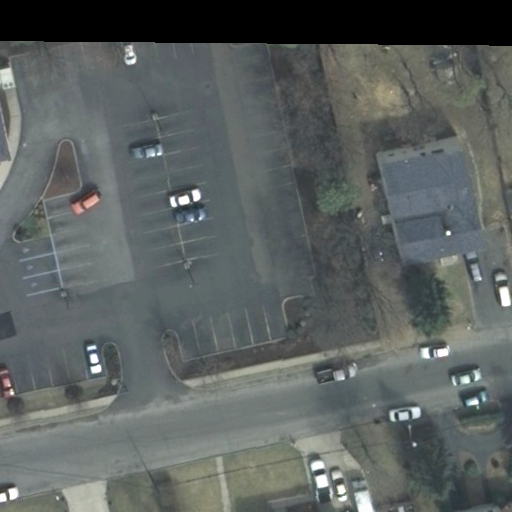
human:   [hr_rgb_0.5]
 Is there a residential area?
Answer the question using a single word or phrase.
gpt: yes

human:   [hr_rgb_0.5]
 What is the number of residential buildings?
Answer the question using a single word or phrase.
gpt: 2

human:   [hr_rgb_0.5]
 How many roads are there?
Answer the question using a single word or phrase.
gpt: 1

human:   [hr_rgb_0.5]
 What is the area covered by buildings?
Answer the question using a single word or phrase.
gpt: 503m2

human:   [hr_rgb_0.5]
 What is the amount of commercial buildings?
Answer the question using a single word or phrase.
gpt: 1

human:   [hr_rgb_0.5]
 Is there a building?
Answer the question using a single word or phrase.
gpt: yes

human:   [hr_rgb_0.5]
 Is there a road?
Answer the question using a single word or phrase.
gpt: yes

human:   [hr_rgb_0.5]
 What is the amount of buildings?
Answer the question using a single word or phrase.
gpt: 3

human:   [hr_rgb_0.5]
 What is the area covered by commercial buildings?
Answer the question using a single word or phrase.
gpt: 18m2

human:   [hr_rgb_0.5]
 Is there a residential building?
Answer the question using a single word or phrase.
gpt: yes

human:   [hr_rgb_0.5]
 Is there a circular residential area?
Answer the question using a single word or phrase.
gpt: no

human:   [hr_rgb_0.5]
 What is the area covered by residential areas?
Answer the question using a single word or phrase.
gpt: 10611m2

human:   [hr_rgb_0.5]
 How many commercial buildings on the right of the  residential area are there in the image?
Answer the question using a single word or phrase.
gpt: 1

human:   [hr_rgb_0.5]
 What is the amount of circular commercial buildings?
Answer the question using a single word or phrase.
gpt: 0

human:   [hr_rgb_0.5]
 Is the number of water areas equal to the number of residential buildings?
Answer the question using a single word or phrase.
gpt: no

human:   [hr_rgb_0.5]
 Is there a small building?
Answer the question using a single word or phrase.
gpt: yes

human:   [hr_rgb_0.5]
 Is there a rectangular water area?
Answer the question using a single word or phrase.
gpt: no

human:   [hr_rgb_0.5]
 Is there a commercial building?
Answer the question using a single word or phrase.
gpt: yes

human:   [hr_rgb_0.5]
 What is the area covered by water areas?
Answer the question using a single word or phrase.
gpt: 0m2

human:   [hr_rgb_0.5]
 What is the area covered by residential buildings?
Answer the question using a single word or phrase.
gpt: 484m2

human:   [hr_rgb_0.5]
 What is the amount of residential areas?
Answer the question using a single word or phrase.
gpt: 1

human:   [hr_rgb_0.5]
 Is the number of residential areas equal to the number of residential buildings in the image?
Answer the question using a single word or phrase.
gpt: no

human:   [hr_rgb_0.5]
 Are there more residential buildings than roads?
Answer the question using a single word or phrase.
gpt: yes

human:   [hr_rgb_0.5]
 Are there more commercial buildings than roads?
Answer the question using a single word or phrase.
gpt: no

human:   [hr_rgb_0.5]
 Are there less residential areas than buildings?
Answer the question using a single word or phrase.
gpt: yes

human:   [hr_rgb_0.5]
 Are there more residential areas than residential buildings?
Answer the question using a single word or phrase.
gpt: no

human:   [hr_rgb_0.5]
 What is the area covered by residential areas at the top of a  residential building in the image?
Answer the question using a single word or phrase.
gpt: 0m2

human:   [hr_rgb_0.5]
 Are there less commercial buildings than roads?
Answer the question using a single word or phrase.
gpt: no

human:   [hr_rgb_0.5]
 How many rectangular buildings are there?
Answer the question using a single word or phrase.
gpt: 2

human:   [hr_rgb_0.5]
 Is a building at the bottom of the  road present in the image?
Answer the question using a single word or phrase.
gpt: yes

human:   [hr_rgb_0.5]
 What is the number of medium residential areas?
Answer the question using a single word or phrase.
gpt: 0

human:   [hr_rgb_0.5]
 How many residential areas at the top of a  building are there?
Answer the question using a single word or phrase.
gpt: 0

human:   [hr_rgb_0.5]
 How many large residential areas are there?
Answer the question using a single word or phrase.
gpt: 1

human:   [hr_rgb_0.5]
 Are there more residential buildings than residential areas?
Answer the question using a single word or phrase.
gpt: yes

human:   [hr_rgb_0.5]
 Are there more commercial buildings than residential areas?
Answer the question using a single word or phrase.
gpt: no

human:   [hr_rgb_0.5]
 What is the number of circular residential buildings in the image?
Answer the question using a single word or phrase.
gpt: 0

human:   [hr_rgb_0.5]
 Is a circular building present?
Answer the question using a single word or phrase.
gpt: no

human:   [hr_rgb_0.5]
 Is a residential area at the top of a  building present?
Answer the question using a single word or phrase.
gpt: no

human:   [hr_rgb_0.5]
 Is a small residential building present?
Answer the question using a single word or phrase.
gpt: no

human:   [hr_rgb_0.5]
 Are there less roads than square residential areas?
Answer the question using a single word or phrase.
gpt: no

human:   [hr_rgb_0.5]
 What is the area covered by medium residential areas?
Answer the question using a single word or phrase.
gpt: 0m2

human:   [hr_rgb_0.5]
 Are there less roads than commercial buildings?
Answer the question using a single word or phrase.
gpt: no

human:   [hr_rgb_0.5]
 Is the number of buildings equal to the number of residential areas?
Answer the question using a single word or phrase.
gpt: no

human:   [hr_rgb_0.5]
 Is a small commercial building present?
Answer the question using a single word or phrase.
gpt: yes

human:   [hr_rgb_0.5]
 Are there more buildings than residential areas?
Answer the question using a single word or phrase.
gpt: yes

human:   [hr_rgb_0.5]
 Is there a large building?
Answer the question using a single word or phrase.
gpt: no

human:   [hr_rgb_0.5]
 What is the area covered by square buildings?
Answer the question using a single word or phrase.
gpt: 0m2

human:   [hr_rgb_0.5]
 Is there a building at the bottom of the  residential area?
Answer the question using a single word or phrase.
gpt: no

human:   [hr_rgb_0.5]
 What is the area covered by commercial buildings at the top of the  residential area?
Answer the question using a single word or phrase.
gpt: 18m2

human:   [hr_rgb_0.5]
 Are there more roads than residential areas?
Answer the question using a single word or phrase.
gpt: no

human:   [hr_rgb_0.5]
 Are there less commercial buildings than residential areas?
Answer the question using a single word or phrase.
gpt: no

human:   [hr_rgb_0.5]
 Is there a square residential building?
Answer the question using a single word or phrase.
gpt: no

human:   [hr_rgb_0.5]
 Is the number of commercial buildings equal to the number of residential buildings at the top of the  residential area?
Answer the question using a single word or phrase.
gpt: no

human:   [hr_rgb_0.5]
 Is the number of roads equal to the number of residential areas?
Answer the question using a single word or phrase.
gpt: yes

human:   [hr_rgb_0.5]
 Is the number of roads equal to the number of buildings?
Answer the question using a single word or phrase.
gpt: no

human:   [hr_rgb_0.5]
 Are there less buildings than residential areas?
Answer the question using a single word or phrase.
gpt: no

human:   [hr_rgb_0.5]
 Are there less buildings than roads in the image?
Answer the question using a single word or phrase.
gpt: no

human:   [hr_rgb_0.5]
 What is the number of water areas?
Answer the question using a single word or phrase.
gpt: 0

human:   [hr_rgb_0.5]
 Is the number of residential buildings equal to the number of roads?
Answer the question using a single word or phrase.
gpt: no

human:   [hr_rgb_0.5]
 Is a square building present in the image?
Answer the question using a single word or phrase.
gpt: no

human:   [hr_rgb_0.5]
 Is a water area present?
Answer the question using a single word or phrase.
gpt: no

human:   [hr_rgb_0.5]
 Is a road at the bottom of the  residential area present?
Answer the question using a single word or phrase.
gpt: no

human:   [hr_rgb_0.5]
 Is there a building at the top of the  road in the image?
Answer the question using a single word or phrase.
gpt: yes

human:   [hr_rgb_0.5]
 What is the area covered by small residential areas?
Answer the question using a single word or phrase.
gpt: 0m2